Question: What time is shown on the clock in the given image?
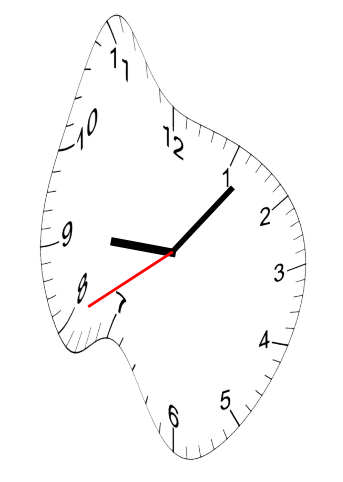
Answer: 09:06:40